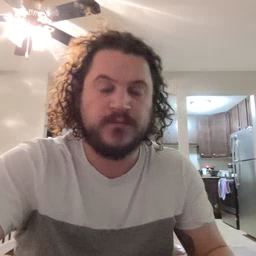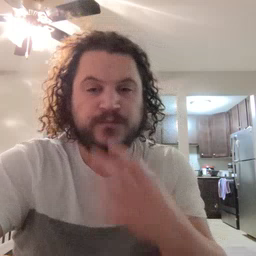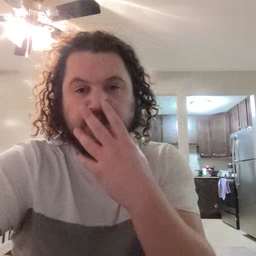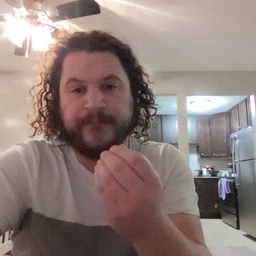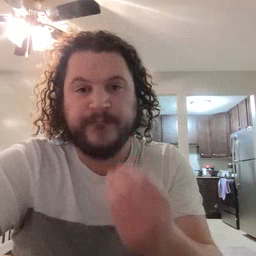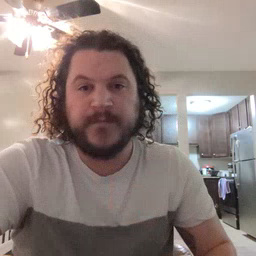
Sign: wolf